Field crop: maize
Growth stage: 2
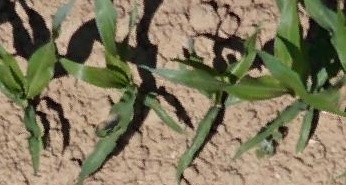
Species: maize